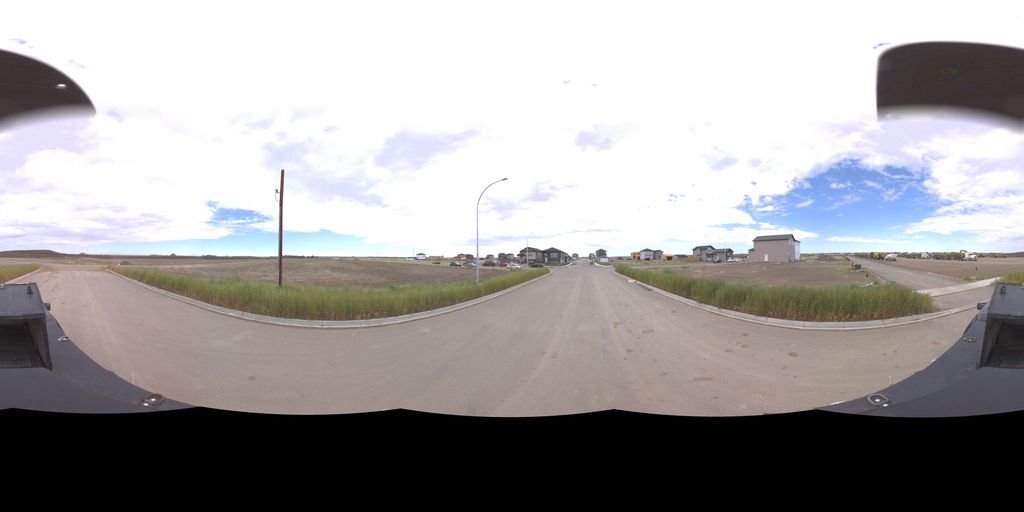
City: saskatoon